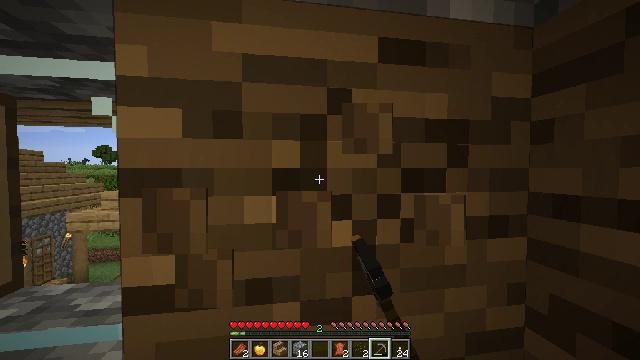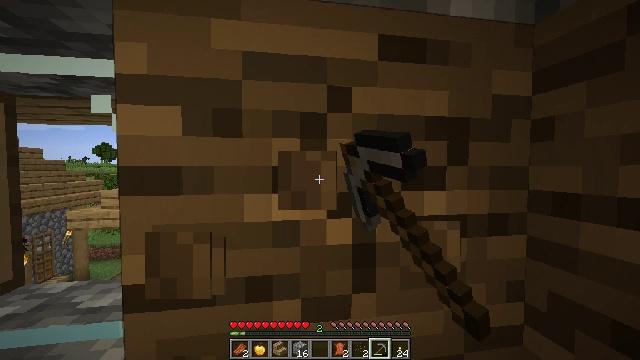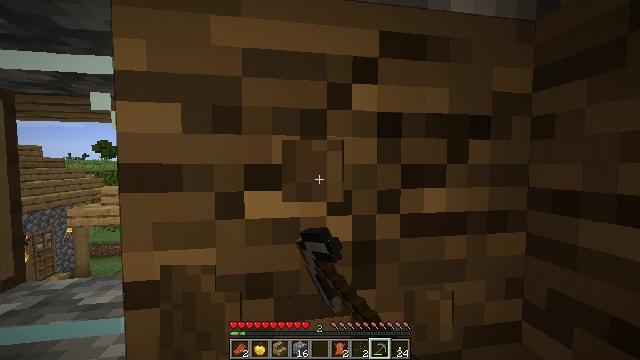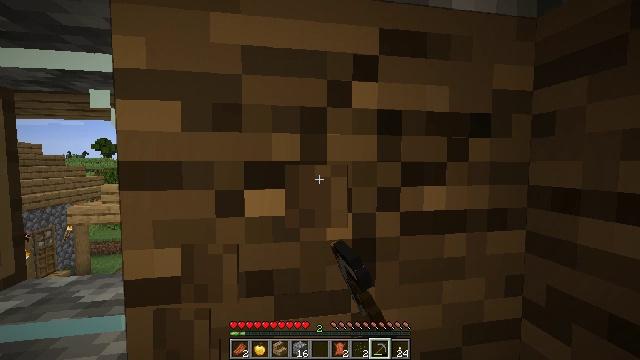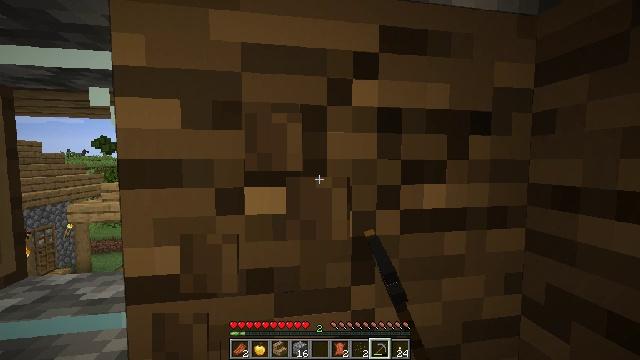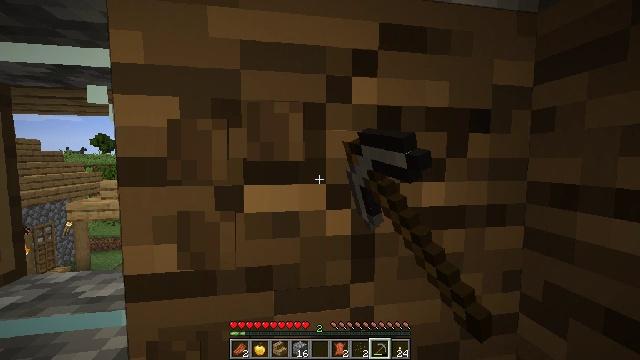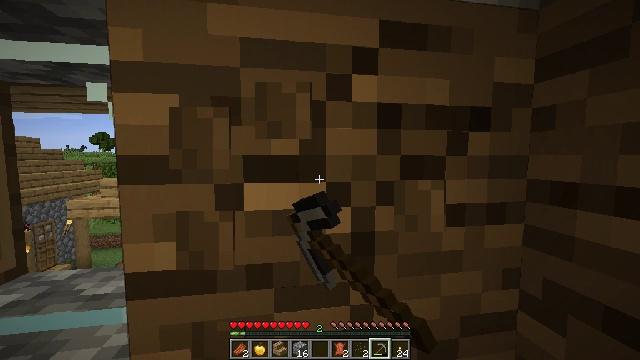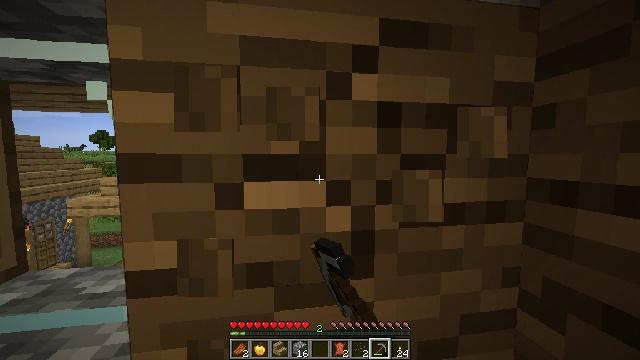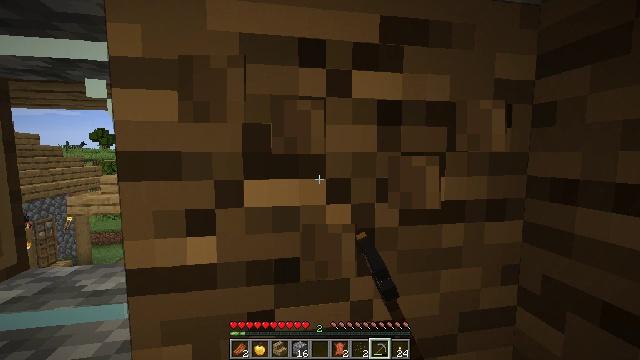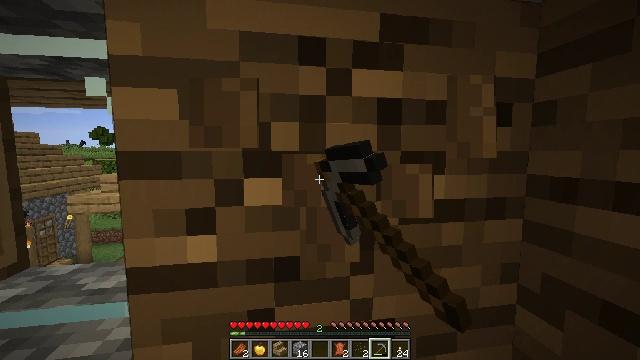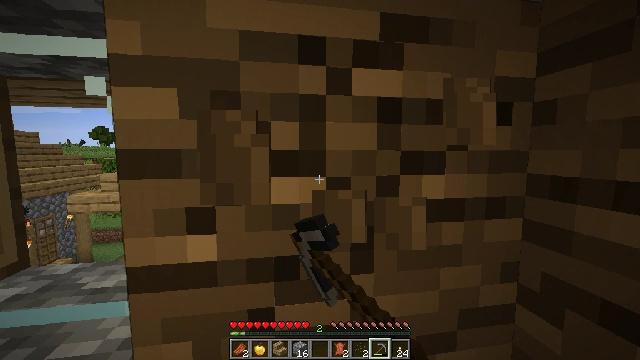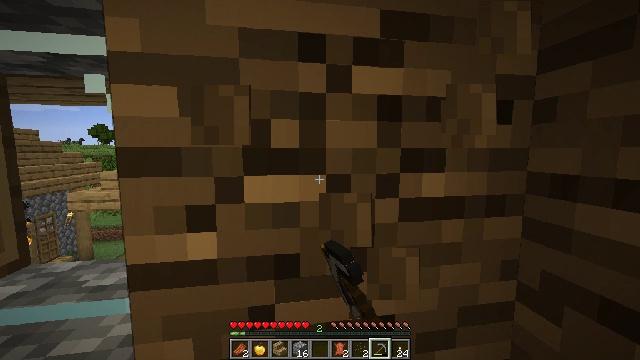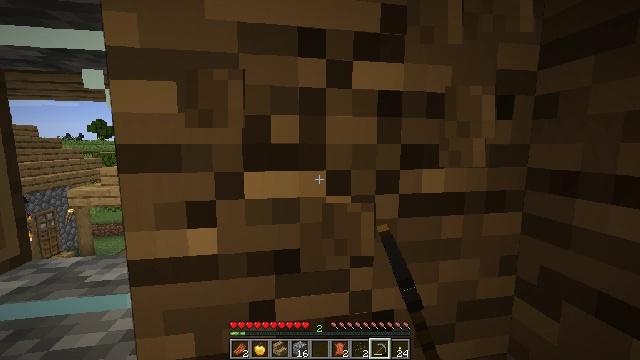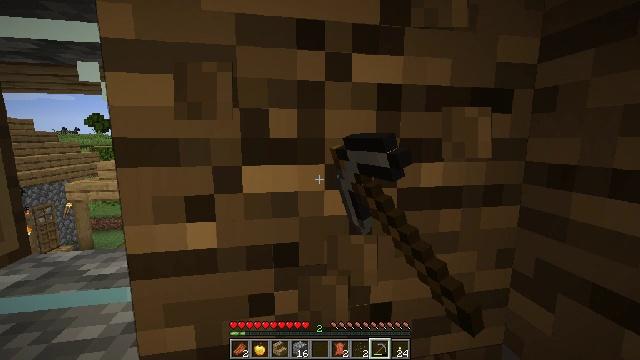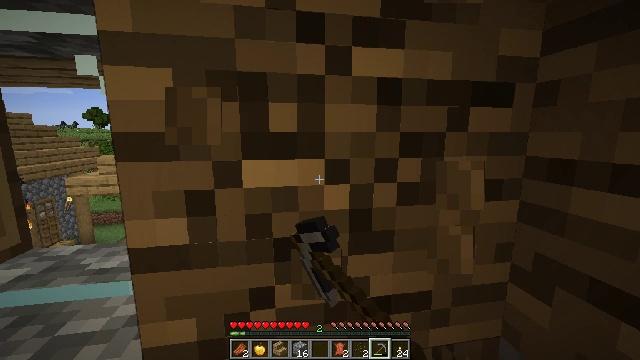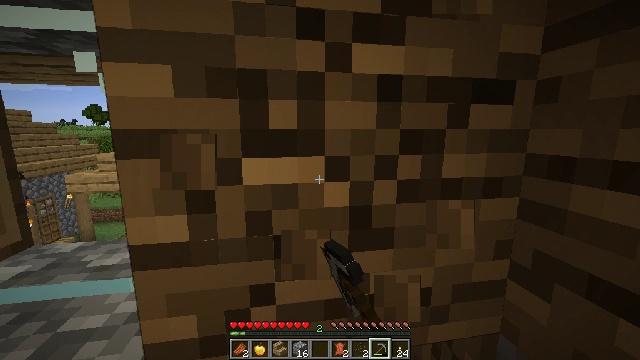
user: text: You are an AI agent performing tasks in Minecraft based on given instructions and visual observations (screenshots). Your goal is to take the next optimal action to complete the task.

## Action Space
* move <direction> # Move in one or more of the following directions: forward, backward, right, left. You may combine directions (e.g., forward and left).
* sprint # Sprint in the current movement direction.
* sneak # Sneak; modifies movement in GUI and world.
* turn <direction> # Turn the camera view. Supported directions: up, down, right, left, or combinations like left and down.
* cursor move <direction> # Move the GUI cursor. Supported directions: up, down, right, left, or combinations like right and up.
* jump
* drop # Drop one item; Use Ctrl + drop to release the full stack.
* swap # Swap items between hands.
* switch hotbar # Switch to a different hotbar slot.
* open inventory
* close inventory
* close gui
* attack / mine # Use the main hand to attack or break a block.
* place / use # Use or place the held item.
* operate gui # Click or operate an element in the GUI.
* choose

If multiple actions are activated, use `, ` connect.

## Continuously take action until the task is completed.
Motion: motion action
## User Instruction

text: Mine the oak log.
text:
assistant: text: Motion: attack / mine
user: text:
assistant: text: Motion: attack / mine
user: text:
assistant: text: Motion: attack / mine
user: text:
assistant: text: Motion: attack / mine
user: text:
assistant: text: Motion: attack / mine
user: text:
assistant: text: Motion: attack / mine
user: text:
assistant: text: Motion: attack / mine
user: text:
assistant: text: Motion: attack / mine
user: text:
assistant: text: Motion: attack / mine
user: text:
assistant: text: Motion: attack / mine
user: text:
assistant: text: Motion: attack / mine
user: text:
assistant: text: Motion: attack / mine
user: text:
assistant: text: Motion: turn down, attack / mine
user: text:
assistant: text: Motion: turn down, attack / mine
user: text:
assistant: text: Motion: attack / mine
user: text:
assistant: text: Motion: attack / mine
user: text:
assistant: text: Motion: attack / mine
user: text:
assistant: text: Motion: attack / mine
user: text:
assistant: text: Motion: attack / mine
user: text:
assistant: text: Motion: attack / mine
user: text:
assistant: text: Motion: attack / mine
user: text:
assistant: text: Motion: attack / mine
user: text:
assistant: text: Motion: attack / mine
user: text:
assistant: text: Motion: attack / mine
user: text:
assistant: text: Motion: attack / mine
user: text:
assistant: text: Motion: attack / mine
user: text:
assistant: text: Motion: attack / mine
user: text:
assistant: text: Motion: attack / mine
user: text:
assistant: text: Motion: attack / mine
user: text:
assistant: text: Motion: attack / mine